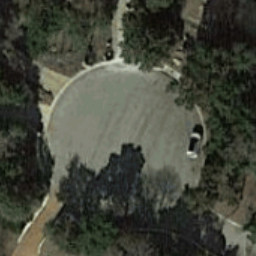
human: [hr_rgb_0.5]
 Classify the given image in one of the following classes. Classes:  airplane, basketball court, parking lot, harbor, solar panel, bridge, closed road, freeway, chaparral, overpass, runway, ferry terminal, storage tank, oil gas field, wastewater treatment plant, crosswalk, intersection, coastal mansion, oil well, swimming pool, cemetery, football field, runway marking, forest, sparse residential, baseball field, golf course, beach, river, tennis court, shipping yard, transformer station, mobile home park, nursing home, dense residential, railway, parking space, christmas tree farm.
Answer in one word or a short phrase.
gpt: closed road